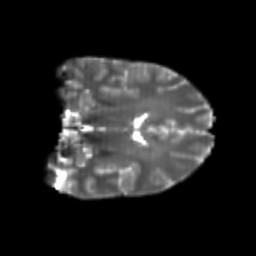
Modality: T2w
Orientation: coronal
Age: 22
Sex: female
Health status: healthy
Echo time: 0.074 s